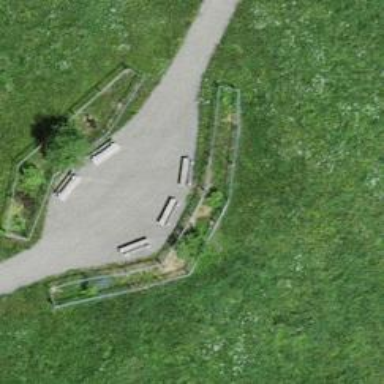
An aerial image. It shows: Bench for seating.